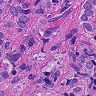
Metastatic tissue present: yes